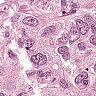
Metastatic tissue present: yes